Field crop: tomato
Growth stage: 1
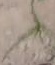
Species: cyperus